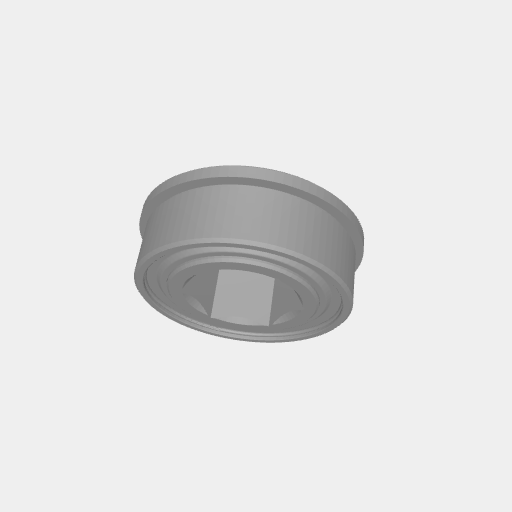
Part: Bearing8RID